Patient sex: F
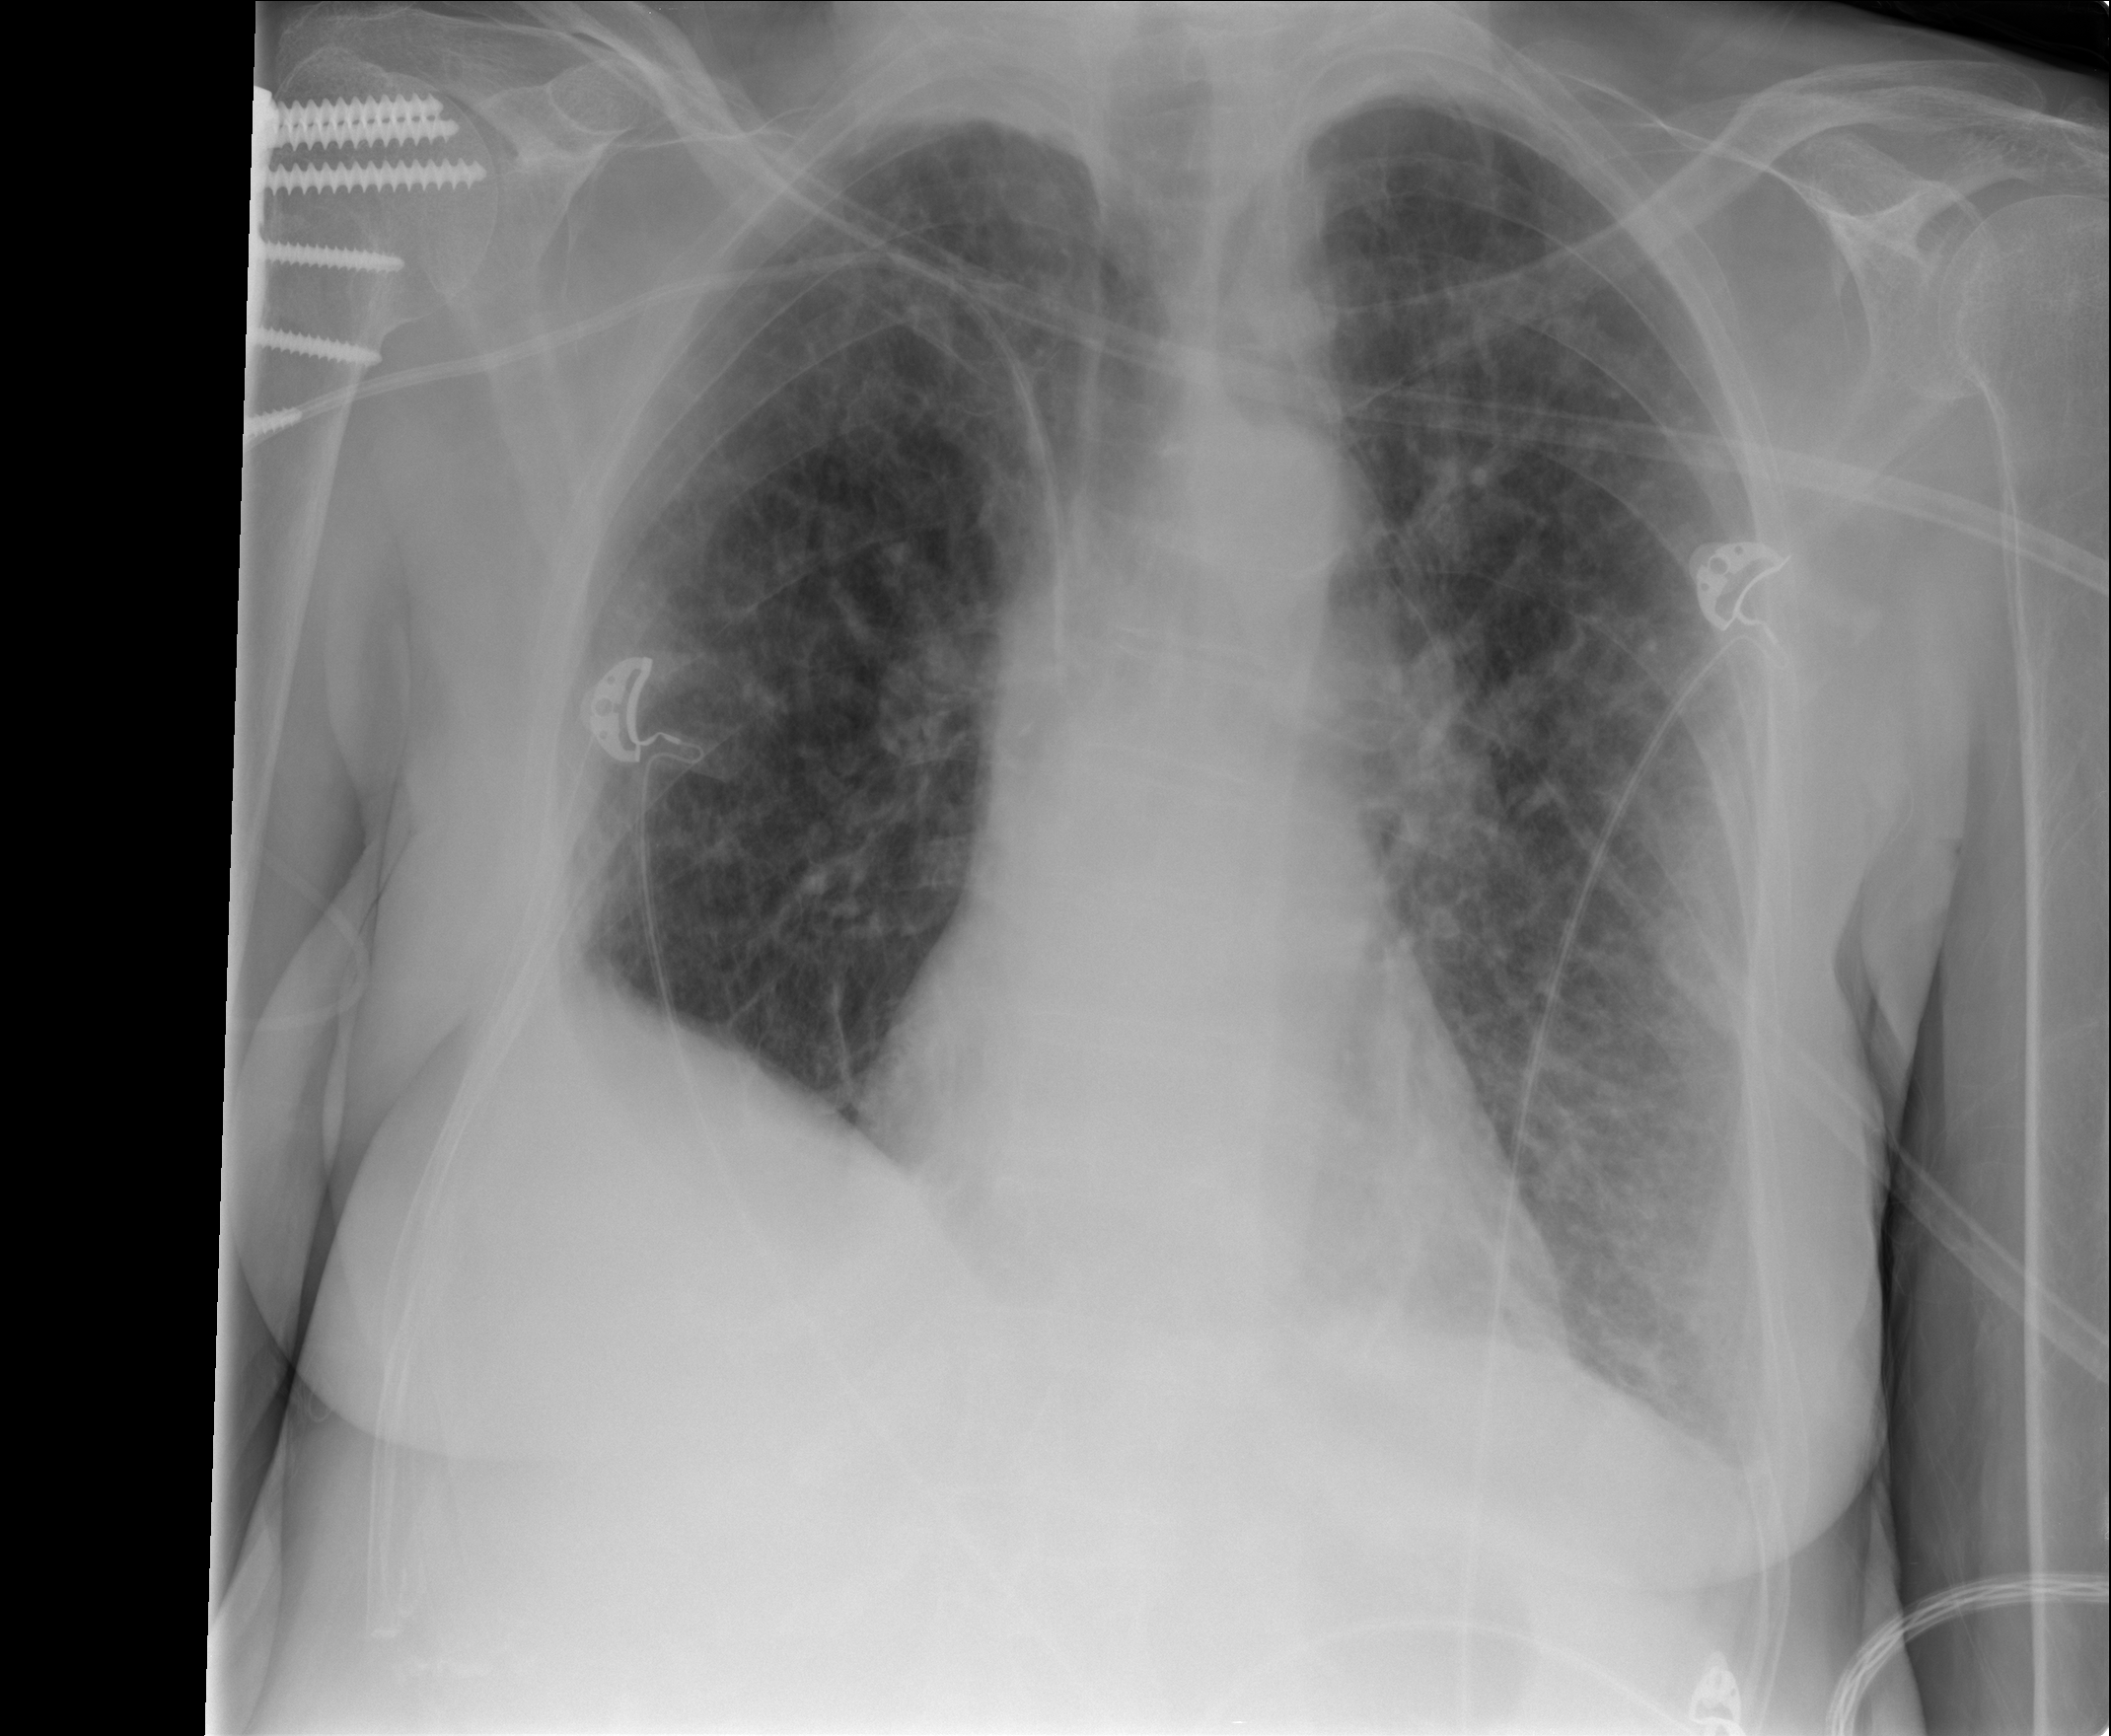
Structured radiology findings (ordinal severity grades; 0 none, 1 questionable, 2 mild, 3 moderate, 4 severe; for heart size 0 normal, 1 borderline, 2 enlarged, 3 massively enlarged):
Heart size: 0
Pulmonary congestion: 2
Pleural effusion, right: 0
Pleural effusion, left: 0
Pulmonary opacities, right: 0
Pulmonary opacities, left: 0
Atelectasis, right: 2
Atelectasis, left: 2